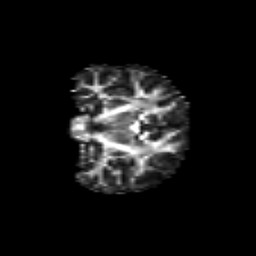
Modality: FA
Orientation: coronal
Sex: female
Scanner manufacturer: siemens
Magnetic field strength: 3 T
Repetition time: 5 s
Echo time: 0.071 s